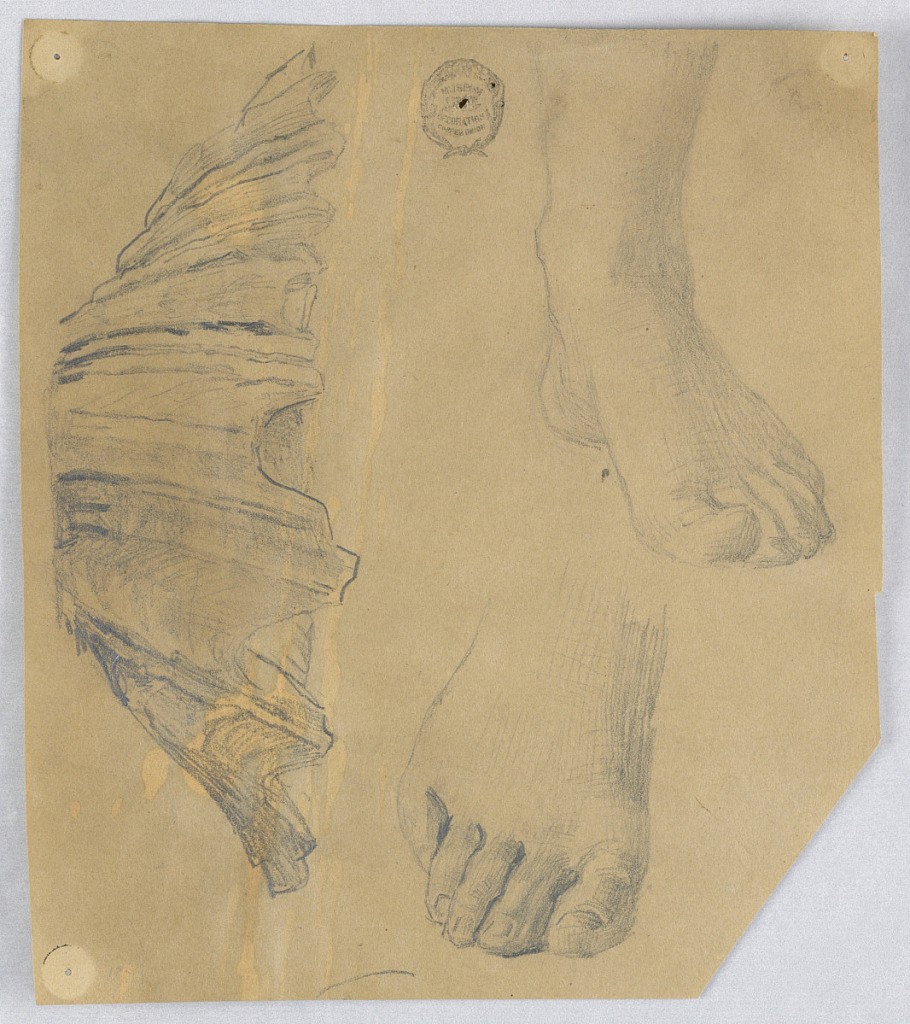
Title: Studies of Feet, and a Fluted Shell
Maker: Francis Augustus Lathrop, American, 1849–1909
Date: ca. 1895
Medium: Graphite on brown paper
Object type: Drawing
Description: Left, the shell. Right, above, left foot; below, lower part of right foot.